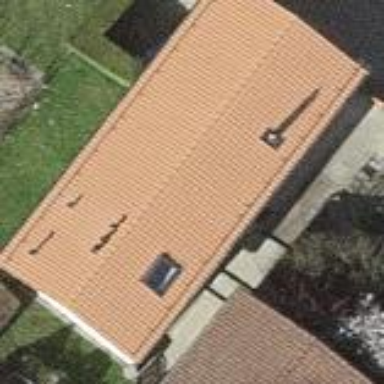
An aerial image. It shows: Simple house.